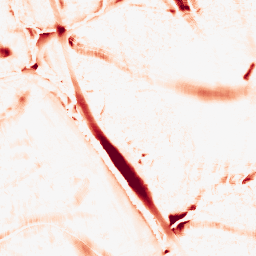
Category: morphological
Decomposition family: morphological_ellipse
Decomposition parameters: operation: opening
width: 30
height: 30
Upsampling method: quadratic
Upsampling parameters: scale: 2
Upsampling scale: 2